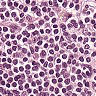
Metastatic tissue present: no